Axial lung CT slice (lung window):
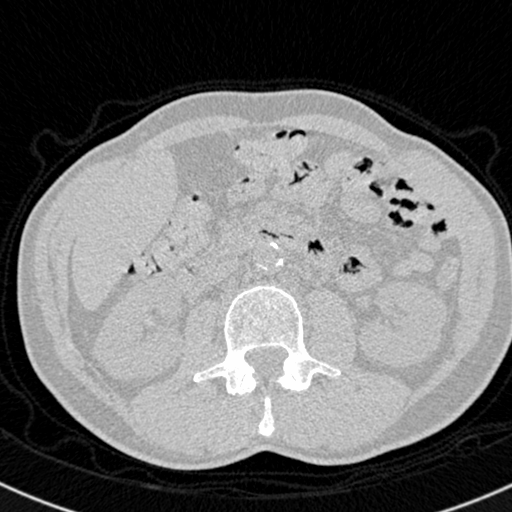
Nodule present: no